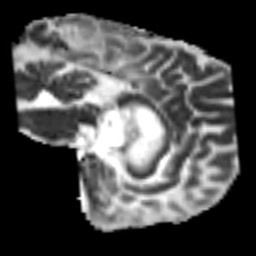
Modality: MD
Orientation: sagittal
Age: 80
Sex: female
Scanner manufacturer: siemens
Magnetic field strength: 3 T
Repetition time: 7.3 s
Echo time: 0.087 s